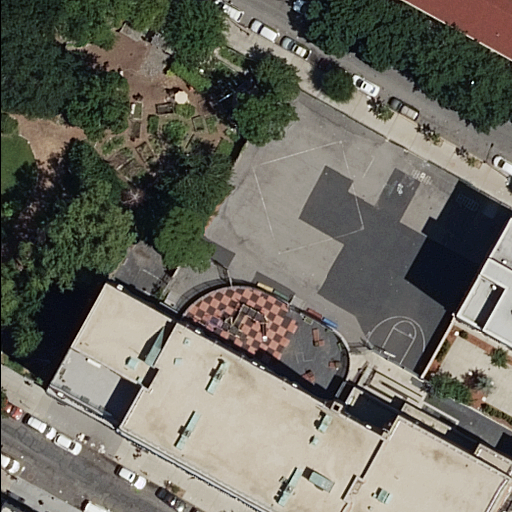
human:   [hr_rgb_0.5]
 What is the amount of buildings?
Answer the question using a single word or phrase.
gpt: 6

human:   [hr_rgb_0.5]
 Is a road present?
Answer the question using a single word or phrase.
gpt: yes

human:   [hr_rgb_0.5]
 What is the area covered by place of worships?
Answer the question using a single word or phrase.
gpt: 185m2

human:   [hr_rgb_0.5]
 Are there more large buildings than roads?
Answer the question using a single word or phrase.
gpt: no

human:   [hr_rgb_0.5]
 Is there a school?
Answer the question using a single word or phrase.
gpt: yes

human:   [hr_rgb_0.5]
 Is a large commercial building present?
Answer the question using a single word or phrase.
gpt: no

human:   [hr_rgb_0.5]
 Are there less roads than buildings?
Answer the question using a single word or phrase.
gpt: yes

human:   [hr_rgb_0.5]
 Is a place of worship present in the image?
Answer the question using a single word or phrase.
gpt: yes

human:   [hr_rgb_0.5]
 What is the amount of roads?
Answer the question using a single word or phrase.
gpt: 2

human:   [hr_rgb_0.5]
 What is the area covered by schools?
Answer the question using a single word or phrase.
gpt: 412m2

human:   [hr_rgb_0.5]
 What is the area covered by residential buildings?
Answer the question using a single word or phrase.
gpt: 2666m2

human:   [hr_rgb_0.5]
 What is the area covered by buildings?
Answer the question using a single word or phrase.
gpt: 3078m2

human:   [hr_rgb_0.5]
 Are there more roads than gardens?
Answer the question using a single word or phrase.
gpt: yes

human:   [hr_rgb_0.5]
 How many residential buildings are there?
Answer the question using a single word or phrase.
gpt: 5

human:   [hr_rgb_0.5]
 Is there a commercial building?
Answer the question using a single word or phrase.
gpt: no

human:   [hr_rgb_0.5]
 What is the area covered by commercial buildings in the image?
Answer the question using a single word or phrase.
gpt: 0m2

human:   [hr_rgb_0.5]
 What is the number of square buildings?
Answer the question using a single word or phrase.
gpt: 0

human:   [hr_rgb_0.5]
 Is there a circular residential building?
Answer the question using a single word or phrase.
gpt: no

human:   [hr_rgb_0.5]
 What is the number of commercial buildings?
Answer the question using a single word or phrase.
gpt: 0

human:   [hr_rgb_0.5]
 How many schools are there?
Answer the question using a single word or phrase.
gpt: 1

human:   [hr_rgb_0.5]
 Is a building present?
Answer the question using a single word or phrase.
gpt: yes

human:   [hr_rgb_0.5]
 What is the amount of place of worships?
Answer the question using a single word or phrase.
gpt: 1

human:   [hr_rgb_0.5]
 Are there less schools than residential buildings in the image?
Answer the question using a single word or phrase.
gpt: yes

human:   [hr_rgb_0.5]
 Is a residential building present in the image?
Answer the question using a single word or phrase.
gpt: yes

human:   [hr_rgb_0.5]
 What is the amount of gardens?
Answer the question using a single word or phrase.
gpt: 1

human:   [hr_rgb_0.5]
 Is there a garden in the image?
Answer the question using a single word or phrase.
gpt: yes

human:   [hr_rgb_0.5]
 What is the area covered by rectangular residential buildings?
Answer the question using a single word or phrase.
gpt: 1642m2

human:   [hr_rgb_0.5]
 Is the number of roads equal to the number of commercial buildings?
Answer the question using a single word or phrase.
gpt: no

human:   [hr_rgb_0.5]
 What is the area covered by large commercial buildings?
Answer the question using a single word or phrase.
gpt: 0m2

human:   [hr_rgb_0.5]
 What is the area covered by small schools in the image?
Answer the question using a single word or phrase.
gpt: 0m2

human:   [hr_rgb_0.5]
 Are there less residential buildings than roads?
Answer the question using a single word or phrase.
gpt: no

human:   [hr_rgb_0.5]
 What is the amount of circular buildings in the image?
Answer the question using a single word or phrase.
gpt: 0

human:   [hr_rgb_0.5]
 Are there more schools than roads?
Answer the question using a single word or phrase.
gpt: no

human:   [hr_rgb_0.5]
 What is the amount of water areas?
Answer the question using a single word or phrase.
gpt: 0

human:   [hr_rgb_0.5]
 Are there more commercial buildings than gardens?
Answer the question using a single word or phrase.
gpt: no

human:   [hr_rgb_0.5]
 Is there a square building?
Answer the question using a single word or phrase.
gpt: no

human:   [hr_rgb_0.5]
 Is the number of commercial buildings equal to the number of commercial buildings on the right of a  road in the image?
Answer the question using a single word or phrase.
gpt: yes

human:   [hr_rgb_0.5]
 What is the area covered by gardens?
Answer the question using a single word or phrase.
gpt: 2689m2

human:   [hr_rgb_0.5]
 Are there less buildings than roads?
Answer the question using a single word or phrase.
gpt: no

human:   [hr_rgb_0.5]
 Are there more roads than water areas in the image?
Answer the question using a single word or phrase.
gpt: yes

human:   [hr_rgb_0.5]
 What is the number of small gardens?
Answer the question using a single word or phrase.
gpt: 0

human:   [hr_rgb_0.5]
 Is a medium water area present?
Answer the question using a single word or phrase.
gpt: no

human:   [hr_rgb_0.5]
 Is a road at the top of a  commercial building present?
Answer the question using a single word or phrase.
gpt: no

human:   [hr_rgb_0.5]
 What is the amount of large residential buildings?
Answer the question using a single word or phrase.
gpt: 2

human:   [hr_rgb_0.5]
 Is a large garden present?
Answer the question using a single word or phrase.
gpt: yes

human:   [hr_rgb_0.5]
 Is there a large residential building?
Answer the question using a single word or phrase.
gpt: yes

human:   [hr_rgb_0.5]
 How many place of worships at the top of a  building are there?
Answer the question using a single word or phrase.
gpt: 0

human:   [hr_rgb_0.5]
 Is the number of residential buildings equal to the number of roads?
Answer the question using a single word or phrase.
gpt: no

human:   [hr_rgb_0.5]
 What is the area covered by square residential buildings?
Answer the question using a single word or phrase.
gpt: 0m2

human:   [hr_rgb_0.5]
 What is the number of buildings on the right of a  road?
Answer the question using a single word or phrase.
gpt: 4

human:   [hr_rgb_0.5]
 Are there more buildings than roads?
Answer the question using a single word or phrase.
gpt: yes

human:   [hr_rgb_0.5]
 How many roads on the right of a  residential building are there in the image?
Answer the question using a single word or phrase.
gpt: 1

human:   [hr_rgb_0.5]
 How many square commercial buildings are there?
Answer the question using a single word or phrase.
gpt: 0

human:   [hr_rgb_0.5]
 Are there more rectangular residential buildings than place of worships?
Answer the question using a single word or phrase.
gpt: yes

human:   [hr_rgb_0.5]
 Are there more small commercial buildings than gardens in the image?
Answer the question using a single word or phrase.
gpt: no

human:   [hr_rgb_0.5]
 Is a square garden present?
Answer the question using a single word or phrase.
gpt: no

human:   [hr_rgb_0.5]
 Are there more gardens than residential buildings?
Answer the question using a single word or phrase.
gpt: no

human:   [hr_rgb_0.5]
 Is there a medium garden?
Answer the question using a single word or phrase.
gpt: no

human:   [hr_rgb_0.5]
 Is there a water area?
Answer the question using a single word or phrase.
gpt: no

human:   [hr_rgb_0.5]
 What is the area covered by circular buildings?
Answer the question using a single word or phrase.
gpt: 0m2

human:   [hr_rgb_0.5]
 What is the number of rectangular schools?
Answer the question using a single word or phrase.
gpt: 1

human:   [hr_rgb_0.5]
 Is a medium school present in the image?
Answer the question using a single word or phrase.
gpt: yes

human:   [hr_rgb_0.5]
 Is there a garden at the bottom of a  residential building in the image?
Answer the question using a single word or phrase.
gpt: no

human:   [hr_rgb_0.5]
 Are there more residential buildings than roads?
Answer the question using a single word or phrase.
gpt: yes